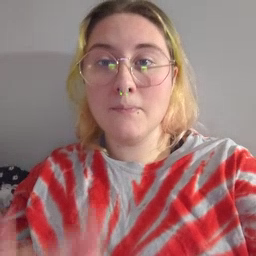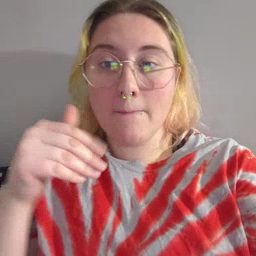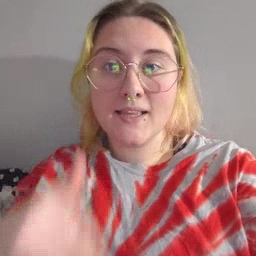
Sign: puppy